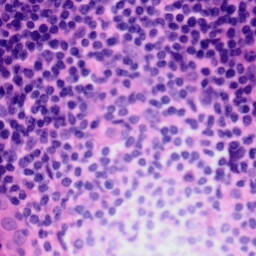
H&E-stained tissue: Tonsil